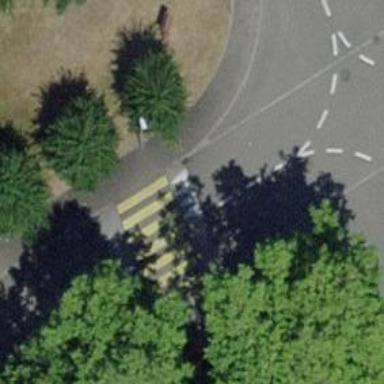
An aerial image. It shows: Unmarked pedestrian crossing with zebra markings.